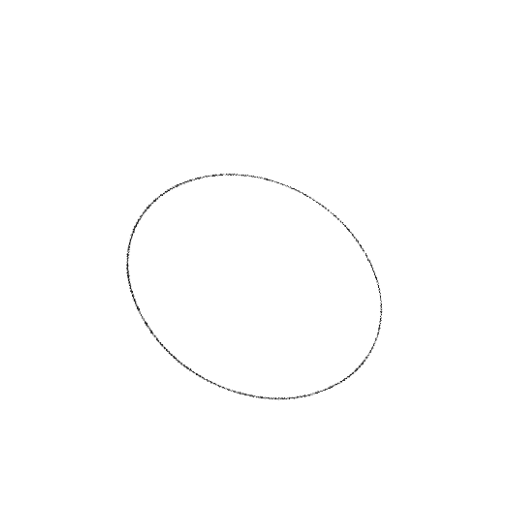
Crossing number: 0